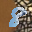
Label: 8